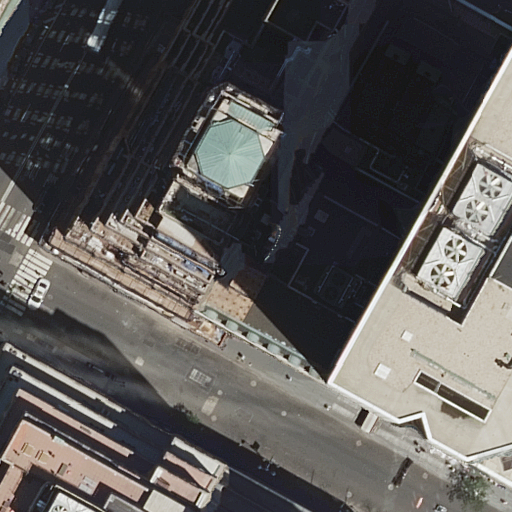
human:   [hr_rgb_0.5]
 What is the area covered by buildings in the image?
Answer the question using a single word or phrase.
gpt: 6792m2

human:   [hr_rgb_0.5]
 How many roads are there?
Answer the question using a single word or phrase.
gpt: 2

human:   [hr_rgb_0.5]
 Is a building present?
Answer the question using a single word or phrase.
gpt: yes

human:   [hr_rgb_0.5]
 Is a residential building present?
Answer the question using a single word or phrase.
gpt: yes

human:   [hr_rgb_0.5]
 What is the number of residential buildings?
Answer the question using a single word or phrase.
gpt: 6

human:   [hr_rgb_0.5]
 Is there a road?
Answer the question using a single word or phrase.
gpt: yes

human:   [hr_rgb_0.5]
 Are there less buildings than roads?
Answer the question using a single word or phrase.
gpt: no

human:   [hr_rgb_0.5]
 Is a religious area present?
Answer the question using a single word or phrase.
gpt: no

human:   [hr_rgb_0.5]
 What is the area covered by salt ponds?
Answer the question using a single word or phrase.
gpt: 0m2

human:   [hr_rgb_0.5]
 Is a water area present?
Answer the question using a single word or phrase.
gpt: no

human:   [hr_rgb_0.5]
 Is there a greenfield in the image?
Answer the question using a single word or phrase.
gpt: no

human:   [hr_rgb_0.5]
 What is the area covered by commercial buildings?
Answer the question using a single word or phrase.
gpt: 19m2

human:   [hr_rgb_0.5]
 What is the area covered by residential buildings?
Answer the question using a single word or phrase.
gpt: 6773m2

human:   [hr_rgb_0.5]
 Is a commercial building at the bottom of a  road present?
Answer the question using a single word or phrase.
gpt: yes

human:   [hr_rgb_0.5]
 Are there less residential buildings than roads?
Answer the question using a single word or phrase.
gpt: no

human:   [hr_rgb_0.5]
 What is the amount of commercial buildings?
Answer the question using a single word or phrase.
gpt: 1

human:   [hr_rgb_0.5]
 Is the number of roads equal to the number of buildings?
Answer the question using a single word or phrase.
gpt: no

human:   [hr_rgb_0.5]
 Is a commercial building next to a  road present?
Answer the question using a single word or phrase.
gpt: yes

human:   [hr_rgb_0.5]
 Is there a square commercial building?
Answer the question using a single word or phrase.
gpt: no

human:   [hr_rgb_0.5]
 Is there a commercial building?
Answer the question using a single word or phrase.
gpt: yes

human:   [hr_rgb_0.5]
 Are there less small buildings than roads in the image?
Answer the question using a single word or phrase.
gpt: yes

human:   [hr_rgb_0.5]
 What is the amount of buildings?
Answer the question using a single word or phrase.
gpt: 7

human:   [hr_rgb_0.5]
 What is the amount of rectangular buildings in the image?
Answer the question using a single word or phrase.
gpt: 2

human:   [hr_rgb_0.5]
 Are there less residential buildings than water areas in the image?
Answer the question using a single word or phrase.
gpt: no

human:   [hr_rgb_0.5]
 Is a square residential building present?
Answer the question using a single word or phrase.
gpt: no

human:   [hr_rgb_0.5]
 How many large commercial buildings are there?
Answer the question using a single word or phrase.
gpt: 0

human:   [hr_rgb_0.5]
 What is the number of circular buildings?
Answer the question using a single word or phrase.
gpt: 0

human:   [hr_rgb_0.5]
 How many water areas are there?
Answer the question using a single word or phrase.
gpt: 0

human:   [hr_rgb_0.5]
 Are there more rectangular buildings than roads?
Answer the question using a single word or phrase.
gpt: no

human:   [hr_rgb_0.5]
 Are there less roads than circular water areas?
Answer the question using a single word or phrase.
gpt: no

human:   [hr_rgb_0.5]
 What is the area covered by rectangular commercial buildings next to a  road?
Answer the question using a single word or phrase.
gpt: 19m2

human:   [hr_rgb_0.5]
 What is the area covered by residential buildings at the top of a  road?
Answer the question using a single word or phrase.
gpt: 3910m2

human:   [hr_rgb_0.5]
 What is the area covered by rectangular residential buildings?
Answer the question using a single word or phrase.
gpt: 273m2

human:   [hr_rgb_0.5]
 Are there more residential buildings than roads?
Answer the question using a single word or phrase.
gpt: yes

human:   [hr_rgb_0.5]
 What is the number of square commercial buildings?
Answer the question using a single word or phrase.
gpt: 0

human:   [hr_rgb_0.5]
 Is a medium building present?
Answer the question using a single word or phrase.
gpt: yes

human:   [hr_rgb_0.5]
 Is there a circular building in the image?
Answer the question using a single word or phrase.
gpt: no

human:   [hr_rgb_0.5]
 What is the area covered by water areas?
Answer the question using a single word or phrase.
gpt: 0m2

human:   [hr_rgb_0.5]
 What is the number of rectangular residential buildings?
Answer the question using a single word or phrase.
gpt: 1

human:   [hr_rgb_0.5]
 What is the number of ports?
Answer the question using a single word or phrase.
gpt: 0

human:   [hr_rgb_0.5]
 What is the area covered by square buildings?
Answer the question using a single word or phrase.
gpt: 0m2

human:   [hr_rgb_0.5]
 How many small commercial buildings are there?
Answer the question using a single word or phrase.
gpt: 1

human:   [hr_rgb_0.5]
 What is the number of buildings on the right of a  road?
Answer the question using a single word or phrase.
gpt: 5

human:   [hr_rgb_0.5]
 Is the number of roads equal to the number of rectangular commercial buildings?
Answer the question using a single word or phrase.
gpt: no

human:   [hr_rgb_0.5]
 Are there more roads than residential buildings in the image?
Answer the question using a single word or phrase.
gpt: no

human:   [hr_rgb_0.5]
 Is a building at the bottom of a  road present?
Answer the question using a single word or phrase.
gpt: yes

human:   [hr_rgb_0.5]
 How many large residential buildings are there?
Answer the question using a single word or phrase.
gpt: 4

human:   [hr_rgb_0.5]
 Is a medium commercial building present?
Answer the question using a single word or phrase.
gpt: no

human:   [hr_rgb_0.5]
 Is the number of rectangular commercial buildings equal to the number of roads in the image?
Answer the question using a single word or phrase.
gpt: no

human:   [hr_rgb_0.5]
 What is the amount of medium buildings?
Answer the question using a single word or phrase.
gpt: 2

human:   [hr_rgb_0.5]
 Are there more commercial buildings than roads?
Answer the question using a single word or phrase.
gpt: no

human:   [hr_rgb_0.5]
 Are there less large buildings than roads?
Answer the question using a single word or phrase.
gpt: no

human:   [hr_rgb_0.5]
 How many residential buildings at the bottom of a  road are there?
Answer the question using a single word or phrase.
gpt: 3

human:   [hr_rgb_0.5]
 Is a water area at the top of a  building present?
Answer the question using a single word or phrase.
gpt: no

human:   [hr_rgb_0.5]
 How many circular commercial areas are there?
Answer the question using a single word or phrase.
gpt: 0

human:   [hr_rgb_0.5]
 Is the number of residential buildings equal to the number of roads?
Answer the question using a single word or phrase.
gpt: no

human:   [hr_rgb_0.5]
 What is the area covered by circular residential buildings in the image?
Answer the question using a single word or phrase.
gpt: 0m2

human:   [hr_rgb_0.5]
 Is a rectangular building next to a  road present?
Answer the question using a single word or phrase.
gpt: yes

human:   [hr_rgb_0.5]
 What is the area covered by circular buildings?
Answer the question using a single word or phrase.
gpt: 0m2

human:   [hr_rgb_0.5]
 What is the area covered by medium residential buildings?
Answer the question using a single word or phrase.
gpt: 772m2

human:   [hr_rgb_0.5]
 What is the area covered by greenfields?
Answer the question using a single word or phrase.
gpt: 0m2

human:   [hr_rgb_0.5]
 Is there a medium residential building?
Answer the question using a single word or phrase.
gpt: yes

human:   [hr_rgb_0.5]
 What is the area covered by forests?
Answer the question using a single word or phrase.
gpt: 0m2

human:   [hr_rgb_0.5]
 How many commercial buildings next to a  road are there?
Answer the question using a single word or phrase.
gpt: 1